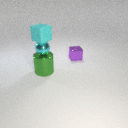
large green metal cylinder below small cyan rubber cube